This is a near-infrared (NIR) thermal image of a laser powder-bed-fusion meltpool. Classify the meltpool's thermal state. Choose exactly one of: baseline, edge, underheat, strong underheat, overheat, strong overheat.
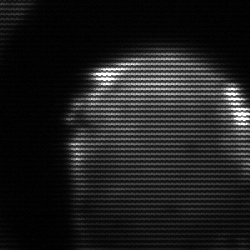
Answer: edge